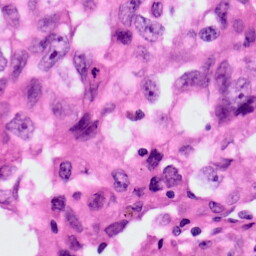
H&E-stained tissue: Lung